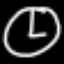
Label: clock